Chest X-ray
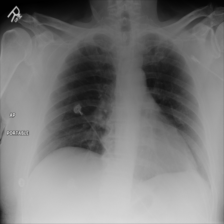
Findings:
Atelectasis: negative
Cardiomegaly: negative
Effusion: negative
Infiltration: negative
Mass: negative
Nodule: negative
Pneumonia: negative
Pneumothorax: negative
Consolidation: negative
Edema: negative
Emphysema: negative
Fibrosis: negative
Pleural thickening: negative
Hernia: negative